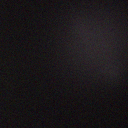
Screen state: off